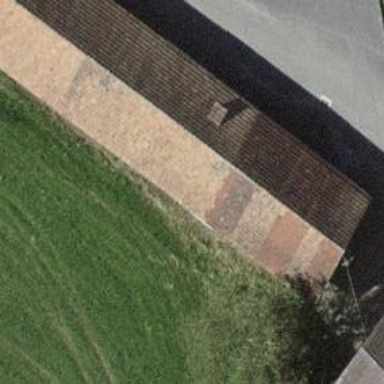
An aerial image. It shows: Garage building.